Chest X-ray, PA view. Patient: 31 years old, sex F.
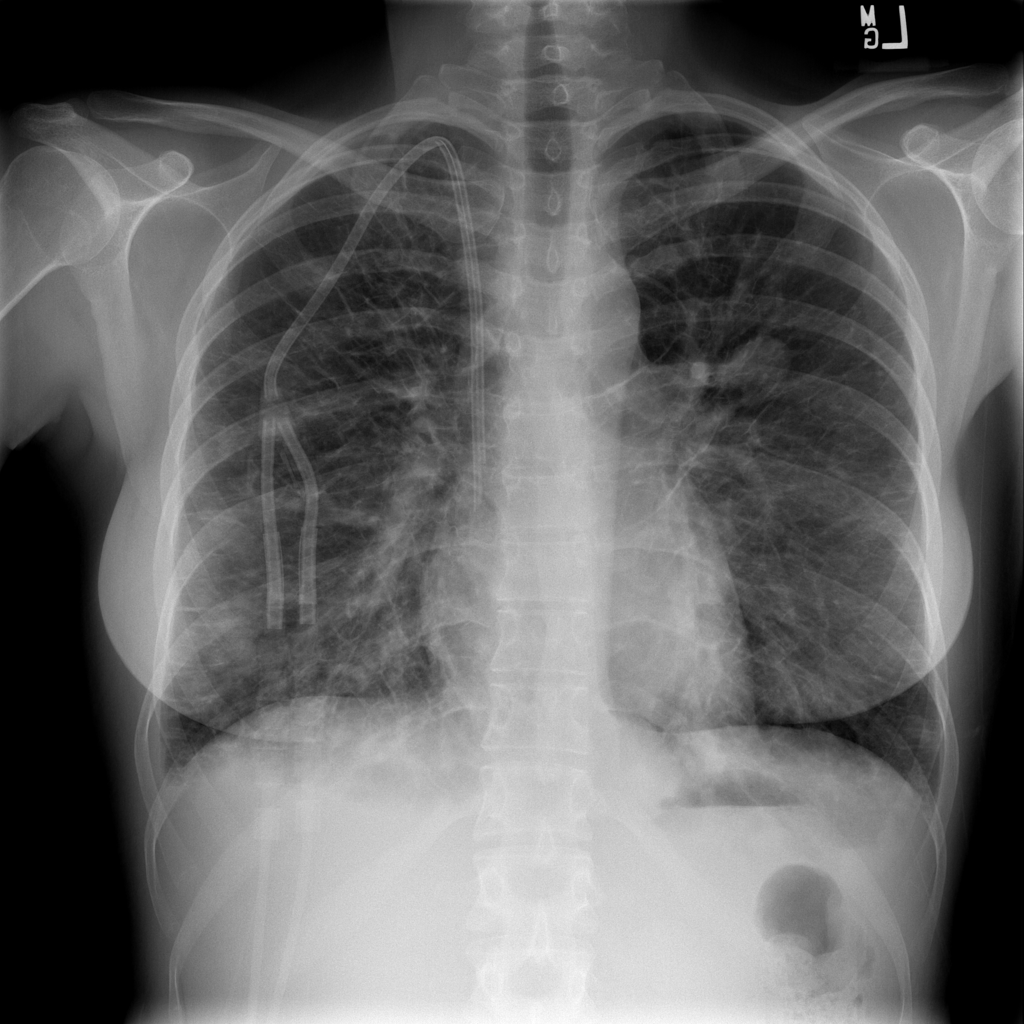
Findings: Edema